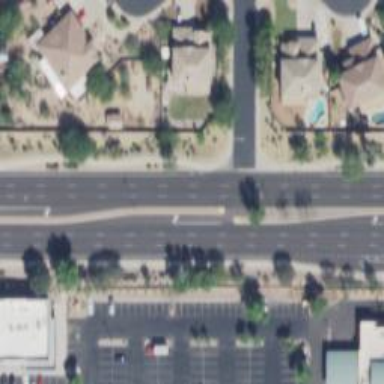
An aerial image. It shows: Secondary link road with asphalt surface.